Field crop: maize
Growth stage: 2
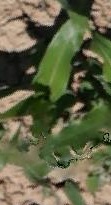
Species: maize